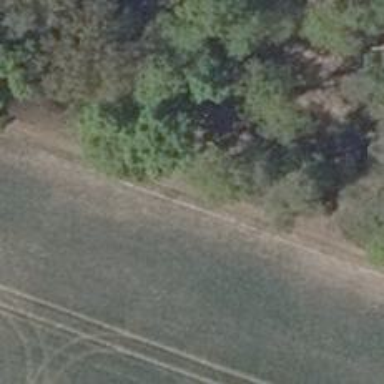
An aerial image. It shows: Agricultural track made of ground with grade 4 track type.